Question: How to create simple div with transparent rest of site (This div will be show after click in link or other div)
Here exemple:

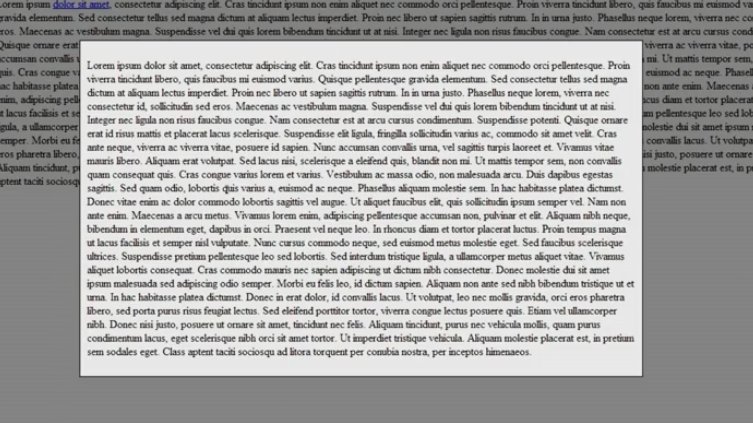
Answer: Can't you use 'rgba(0, 0, 0, 0.8);' as background? <URL>
'''
div#transparent {
width:100%;
height:100%;
position:absolute;
top:0;
left:0;
z-index:2;
background:rgba(0, 0, 0, 0.8);
}
div#content {
width:300px;
height:300px;
position:absolute;
top:0;
left:0;
right:0;
bottom:0;
margin:auto;
}
'''